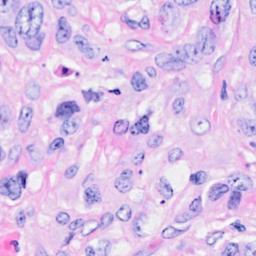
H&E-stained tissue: Breast